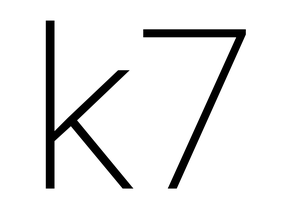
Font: Roboto_ExtraLight